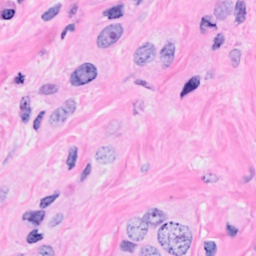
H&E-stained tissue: Breast